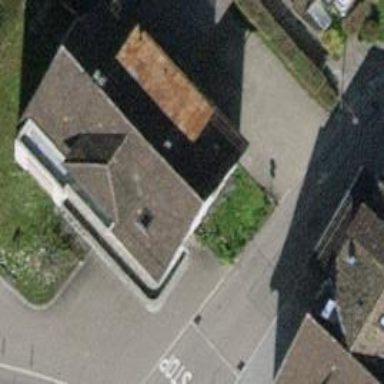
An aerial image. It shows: Café.